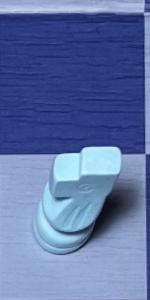
Label: Knight_White